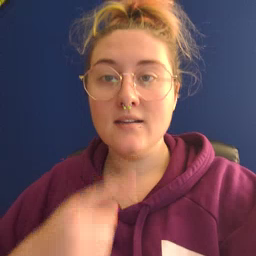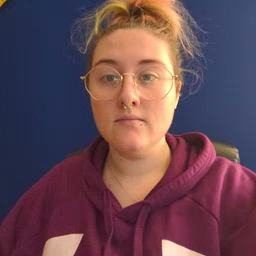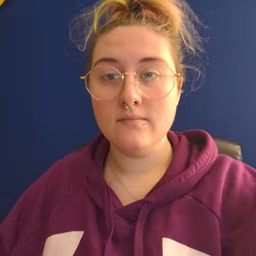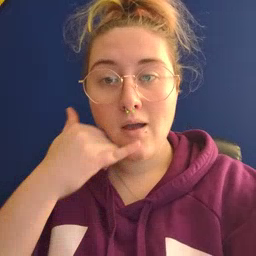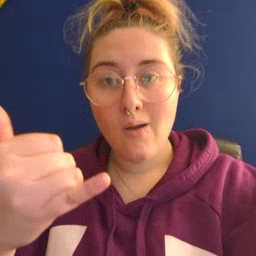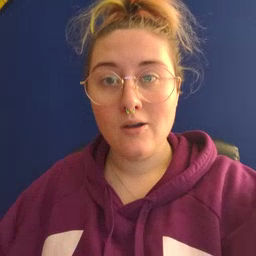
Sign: callonphone